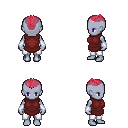
a pixel art fantasy rpg character, female body template, dark elf, purple skin, maroon tunic, white pants, ruby red short mohawk hairstyle, white cloth bracers, four views (front, back, left, right), 2x2 character sprite sheet, small pixel art, hard edges, no anti-aliasing